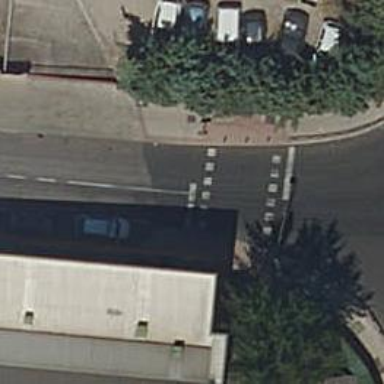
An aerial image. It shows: Zebra crossing with traffic signals. The crossing is marked by traffic lights.